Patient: sex M, age 54
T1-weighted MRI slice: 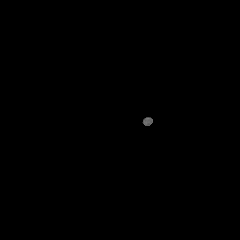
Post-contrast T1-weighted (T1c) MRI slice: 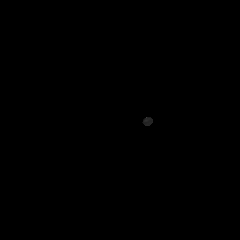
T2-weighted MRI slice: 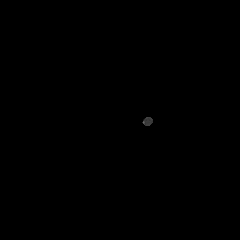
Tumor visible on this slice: no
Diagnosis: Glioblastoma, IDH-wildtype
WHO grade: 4